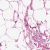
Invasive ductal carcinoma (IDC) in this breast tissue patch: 0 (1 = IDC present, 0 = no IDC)